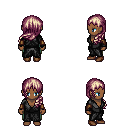
a pixel art fantasy rpg character, female body template, human, dark skin, gray robe, teal pants, white blonde left-swept hairstyle, cloth bracers, brown shoes, four views (front, back, left, right), 2x2 character sprite sheet, small pixel art, hard edges, no anti-aliasing